Question: I am using this library: <URL> to create a Map for my website. I am attempting to set the width and height of the map to 100% through the style attribute to make the map display at full-screen size.
When I specify the following:
'''
<div id="map1" style="width: 100%; height: 100%"></div>
'''
The map displays as follows:

The width attribute appears to work correctly, however the height attribute does not. When I resize the window, the width scales correctly, whereas the height appears to scale up constantly regardless of whether I scale the image up or down.
How can I make the map appear with a specified scale using a percentage?
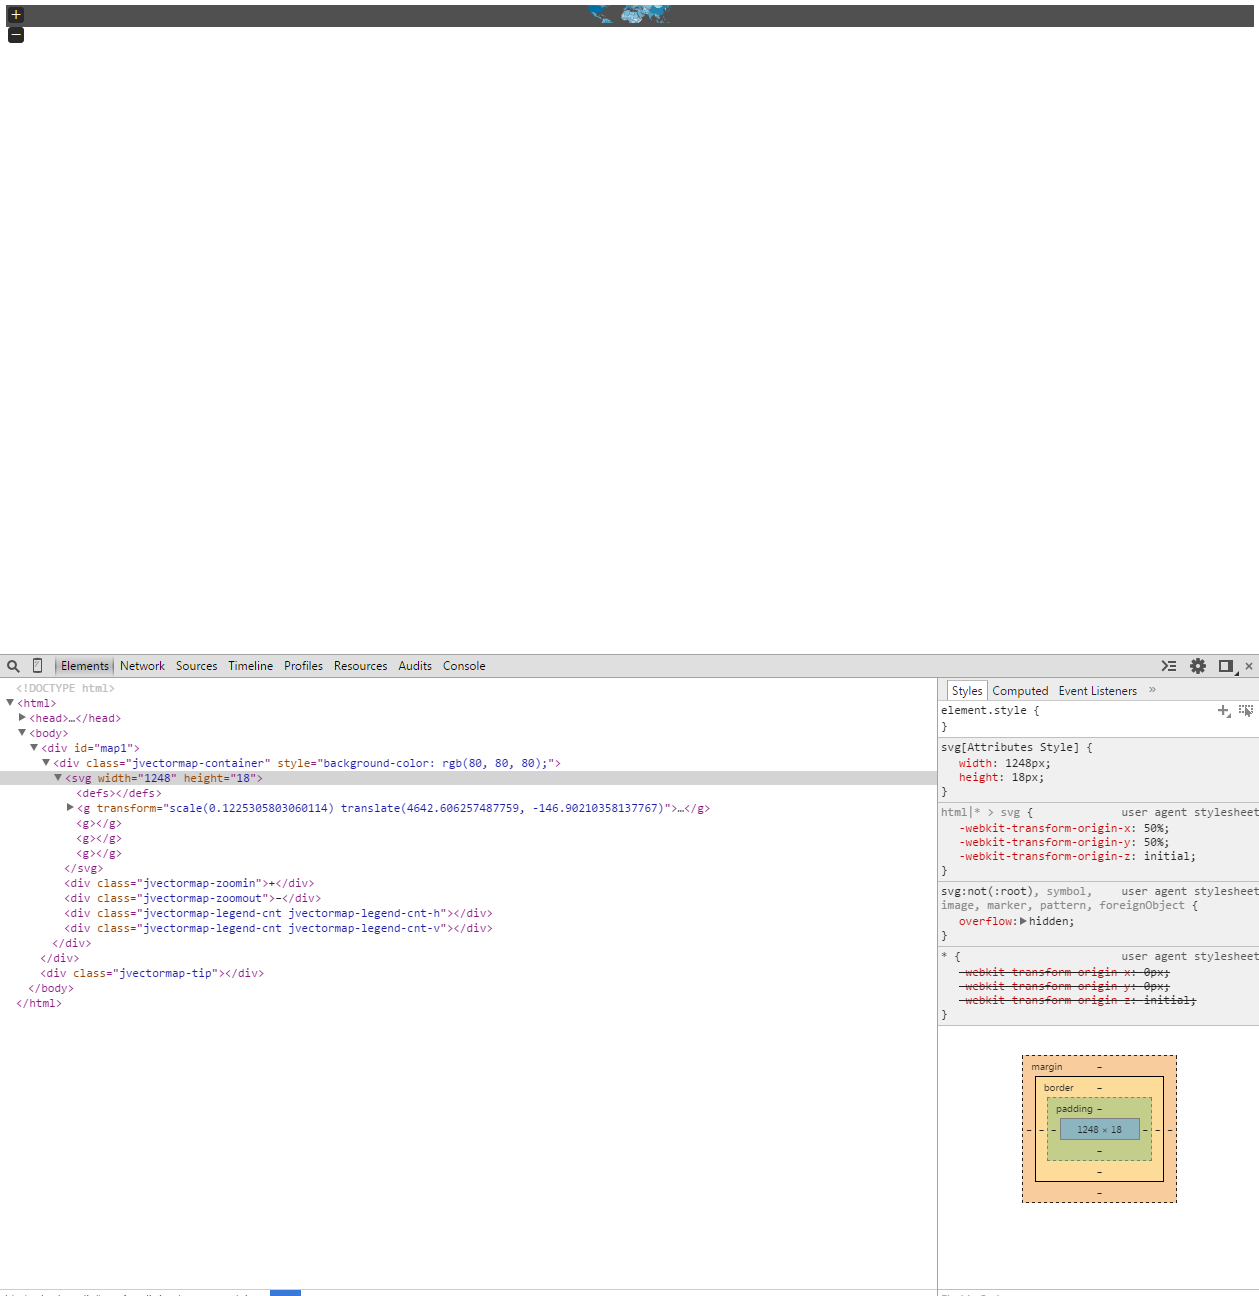
Answer: Try this in your CSS:
'''
head {
height:100%;
}
#map1 {
position:absolute;
height:100%;
}
'''
Setting the height of the head element to 100% sets the definition for what the map height will be.